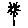
Label: flower